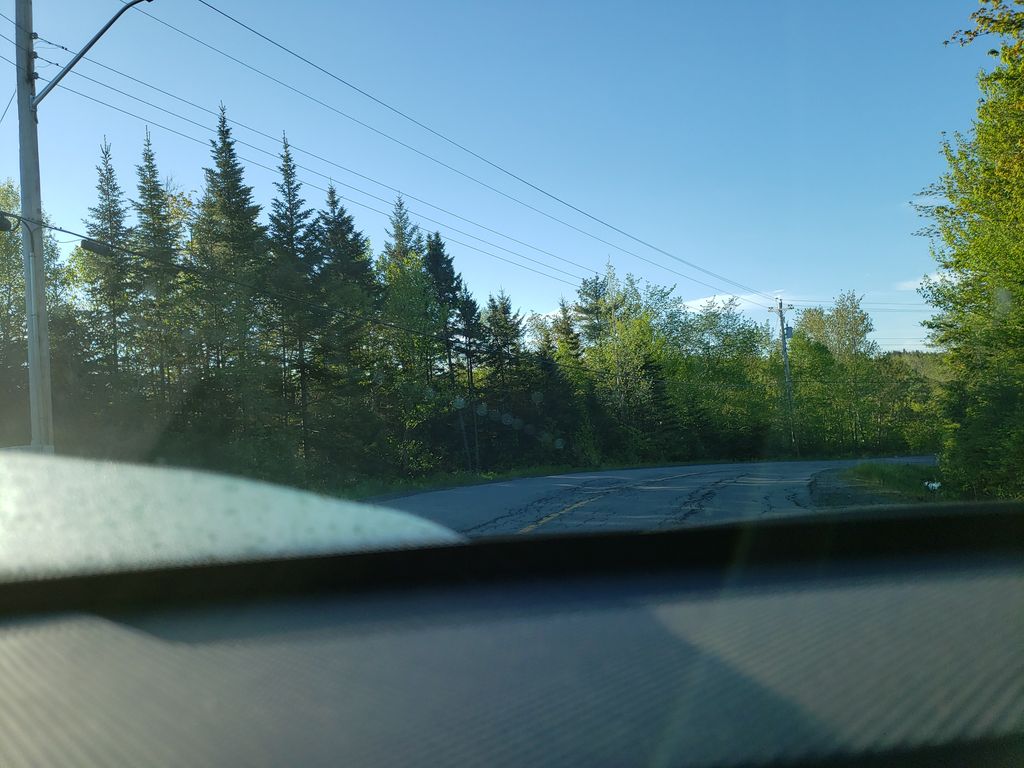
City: halifax